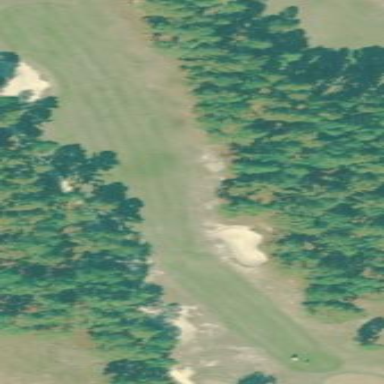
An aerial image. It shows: Golf fairway in the image.